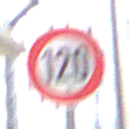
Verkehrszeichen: Geschwindigkeit120
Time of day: Midday
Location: Outdoor (Urban)
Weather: Overcast
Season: NotSpecified
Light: Natural